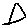
Label: triangle